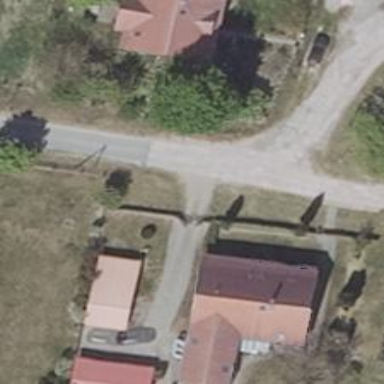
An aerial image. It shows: Driveway leading to service road.